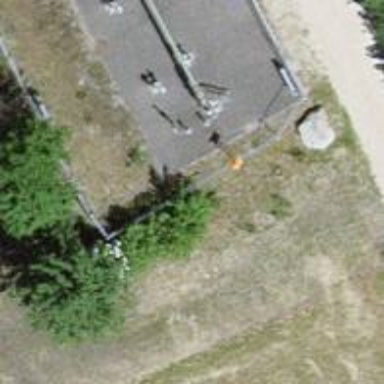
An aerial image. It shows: Pole supporting pipeline marker with roof cover.